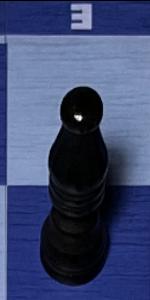
Label: Bishop_Black